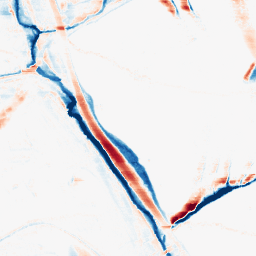
Category: morphological
Decomposition family: morphological_rect
Decomposition parameters: operation: average
width: 20
height: 5
Upsampling method: bspline
Upsampling parameters: scale: 2
Upsampling scale: 2